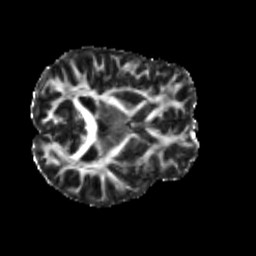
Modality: FA
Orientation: axial
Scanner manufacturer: siemens
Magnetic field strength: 3 T
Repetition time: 4 s
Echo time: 0.0594 s